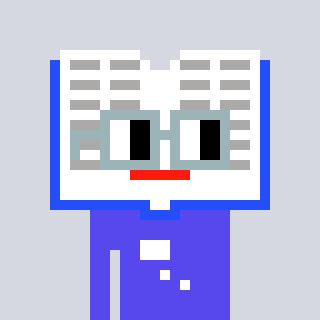
a pixel art character with square dark gray glasses, a dictionary-shaped head and a computerblue-colored body on a cool background